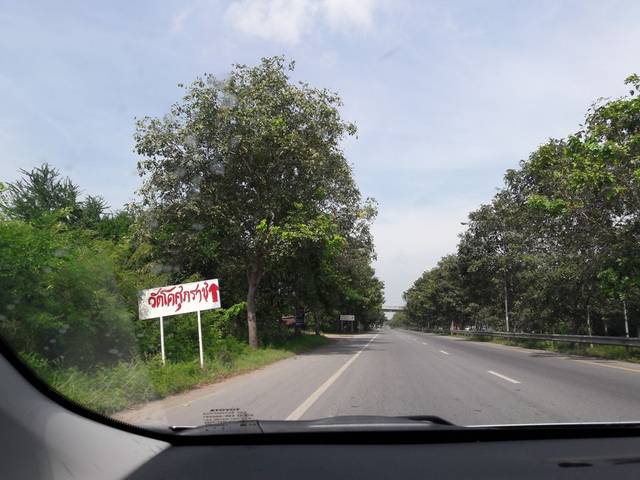
Region: Thailand
Coordinates: 14.582, 100.442